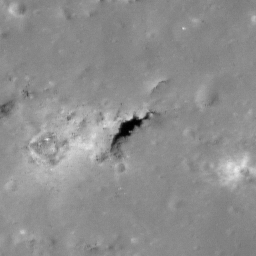
Pit: Kepler 1
Host crater: Kepler
Host type: impact_melt
Lunar coordinates: latitude 8.274, longitude 322.05